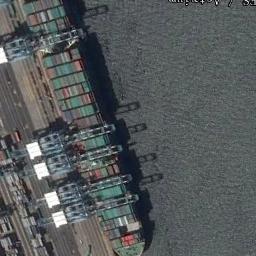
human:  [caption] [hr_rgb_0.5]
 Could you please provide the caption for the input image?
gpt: The cargo ship full of containers is docked at the container terminal .

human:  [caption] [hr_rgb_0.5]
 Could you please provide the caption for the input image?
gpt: A green container-filled ship docked at the dock, With loading and unloading equipment on the dock .

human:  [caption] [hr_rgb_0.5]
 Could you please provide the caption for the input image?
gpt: There are many containers on the ship .

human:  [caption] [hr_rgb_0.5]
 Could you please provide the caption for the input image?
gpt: There is a ship in the black water on the shore .

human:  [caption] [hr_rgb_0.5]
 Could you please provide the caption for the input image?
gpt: The ship with many containers is at the harbor .